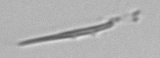
Label: fiber_TAG_external_detritus